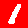
Digit: 1